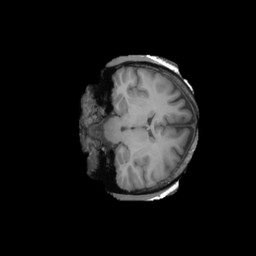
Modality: T1w
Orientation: coronal
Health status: ill
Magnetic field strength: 3 T